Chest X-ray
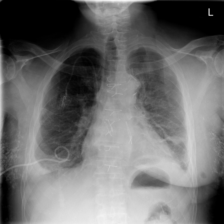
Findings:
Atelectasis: negative
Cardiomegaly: negative
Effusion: negative
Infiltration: negative
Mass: negative
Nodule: negative
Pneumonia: negative
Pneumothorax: negative
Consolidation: negative
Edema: positive
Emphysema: negative
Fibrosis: negative
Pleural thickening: negative
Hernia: negative